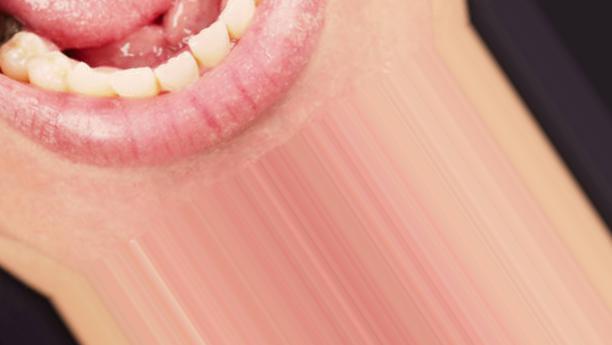
Condition: Caries